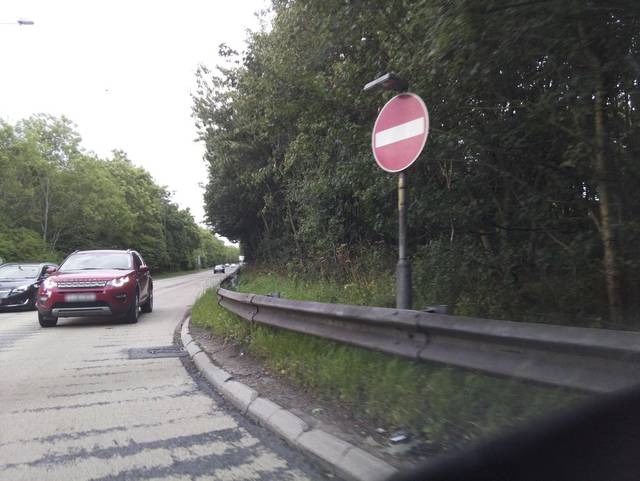
Region: United Kingdom
Coordinates: 52.922, -1.513